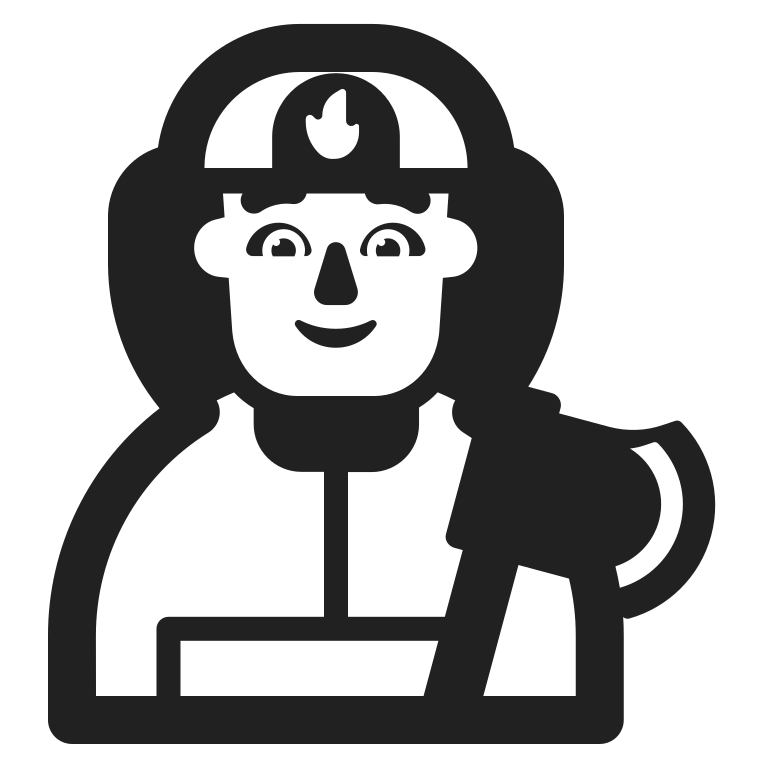
man firefighter high contrast default